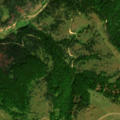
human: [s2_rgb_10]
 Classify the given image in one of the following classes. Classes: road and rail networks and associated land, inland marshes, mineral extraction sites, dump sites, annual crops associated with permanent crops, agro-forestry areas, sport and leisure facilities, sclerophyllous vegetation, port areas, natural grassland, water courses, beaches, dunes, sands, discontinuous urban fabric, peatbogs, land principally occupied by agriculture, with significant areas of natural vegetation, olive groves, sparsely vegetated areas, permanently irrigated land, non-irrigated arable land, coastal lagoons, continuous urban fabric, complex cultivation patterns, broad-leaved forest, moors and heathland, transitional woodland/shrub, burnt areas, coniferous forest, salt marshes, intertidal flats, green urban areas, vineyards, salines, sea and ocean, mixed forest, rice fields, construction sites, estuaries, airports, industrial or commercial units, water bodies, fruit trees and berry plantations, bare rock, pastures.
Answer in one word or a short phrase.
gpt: broad-leaved forest, coniferous forest, natural grassland, transitional woodland/shrub